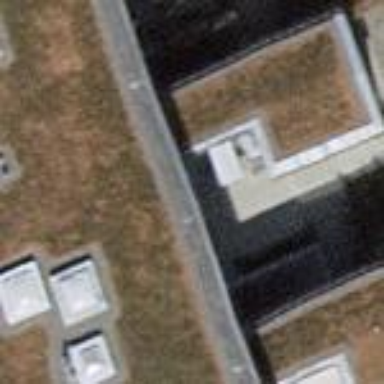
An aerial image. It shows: House with flat roof.